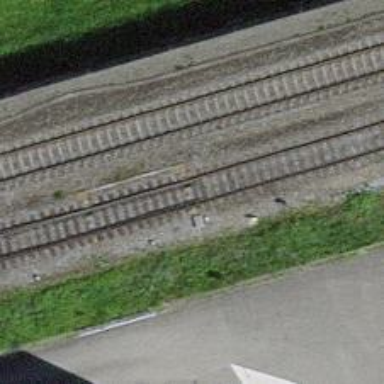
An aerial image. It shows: Railway switch.